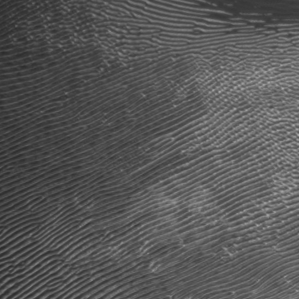
Label: frost